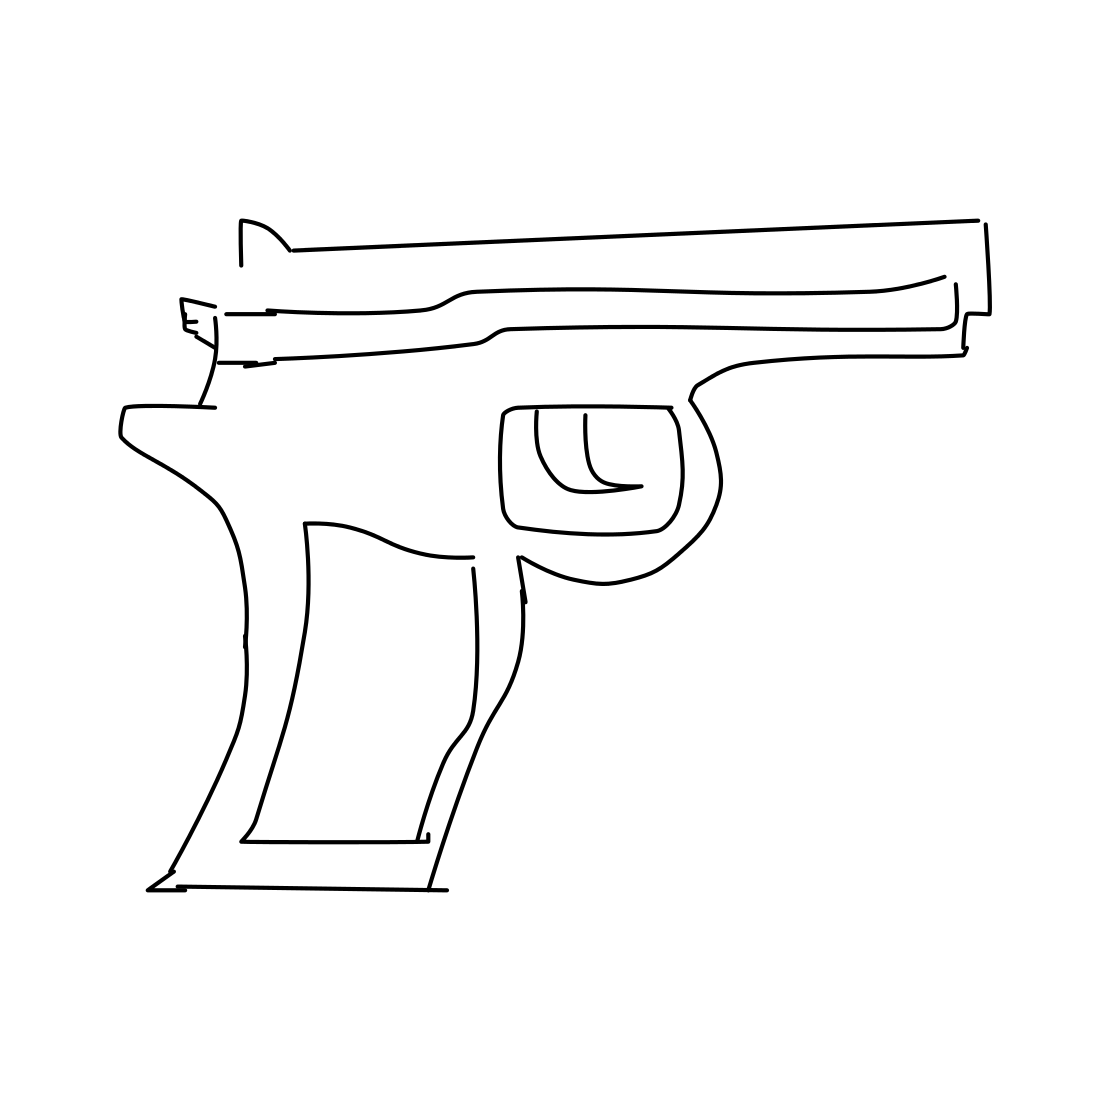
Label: revolver